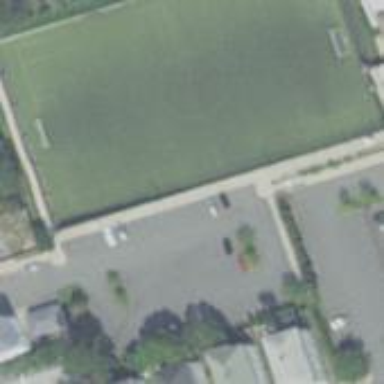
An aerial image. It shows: Soccer pitch for leisure land activities.